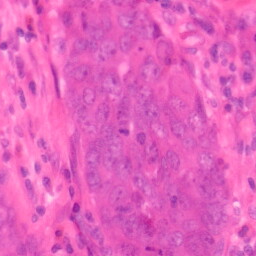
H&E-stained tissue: Colon